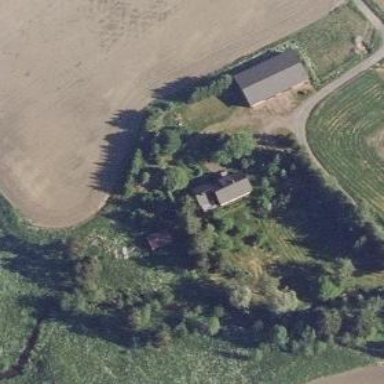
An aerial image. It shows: Farm.